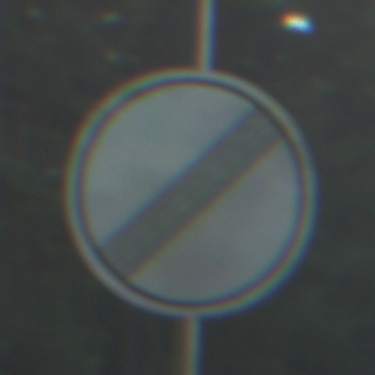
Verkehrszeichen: EndeSaemtlicherBegrenzungen
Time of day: SunriseSunset
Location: Outdoor (Nature)
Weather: PartlyCloudy
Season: NotSpecified
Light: Natural